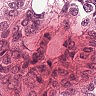
Metastatic tissue present: yes